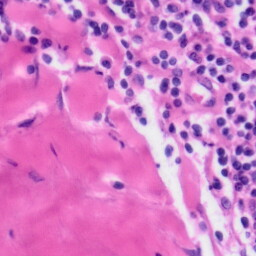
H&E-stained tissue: Tonsil